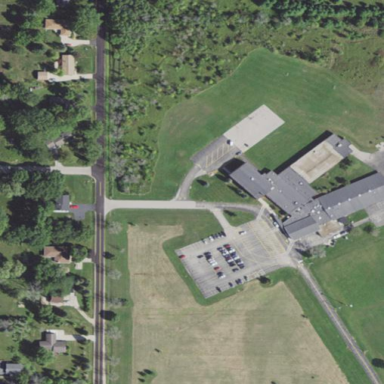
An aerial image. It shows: School building.